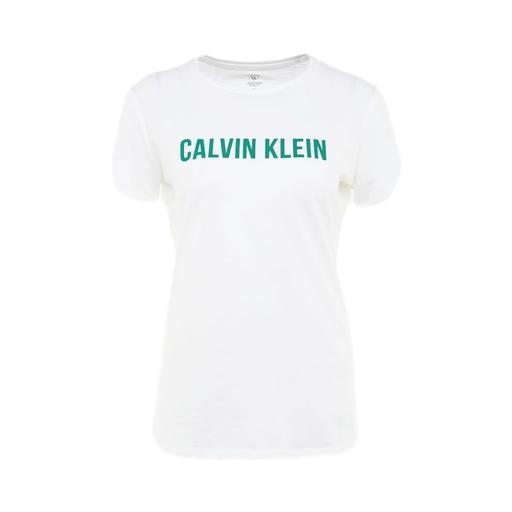
white logo-print t-shirt, woman's tshirt, slim crew tee, white background